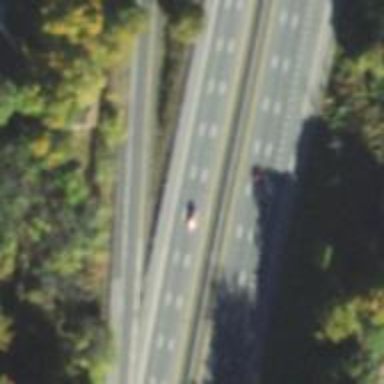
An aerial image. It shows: Motorway junction.